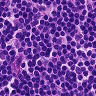
Metastatic tissue present: no